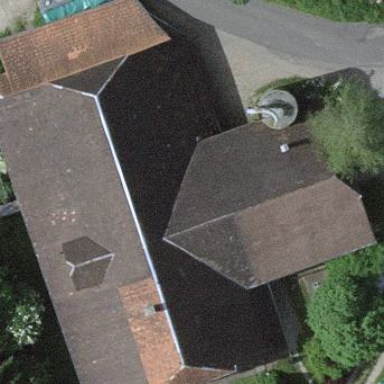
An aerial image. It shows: Farm building.